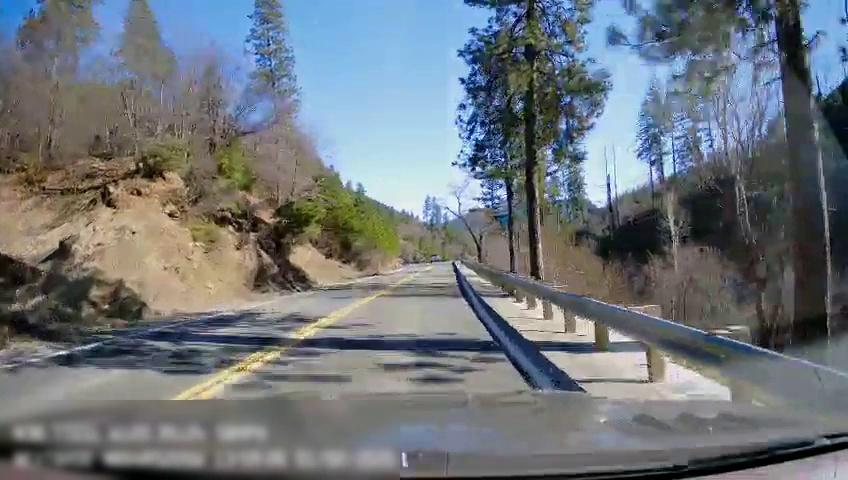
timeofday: Day
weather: Sunny
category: Drivable Space
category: Drivable Space
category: Vehicles | Truck
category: Lanes | Opposite Lane
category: Lanes | Current Lane
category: Lanes | Opposite Lane
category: Lanes | Current Lane